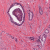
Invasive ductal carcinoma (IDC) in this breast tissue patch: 1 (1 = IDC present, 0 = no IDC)